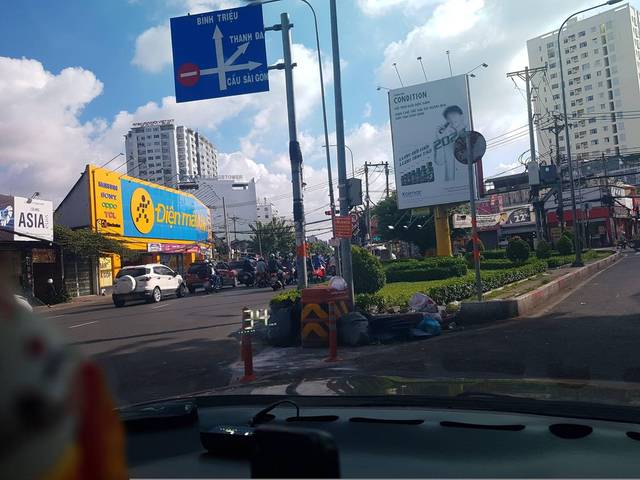
Region: Vietnam
Coordinates: 10.81, 106.712